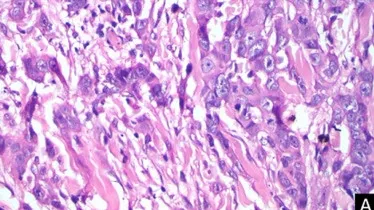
Histopathology from 2 different sites with same features, carcinoma cell nests with very prominent and pleomorphic nucleoli, more than 20 mitoses per 10 high power fields, carcinoma cell nests infiltrate to connective and fat tissue;. Tissue from breast site.
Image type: pathology (h&e)